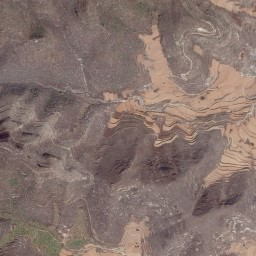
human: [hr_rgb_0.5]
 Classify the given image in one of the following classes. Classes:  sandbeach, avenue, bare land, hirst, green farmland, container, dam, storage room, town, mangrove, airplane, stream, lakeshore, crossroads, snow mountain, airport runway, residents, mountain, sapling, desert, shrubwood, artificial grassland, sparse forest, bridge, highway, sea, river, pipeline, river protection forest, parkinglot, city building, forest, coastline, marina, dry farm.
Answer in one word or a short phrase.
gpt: mountain